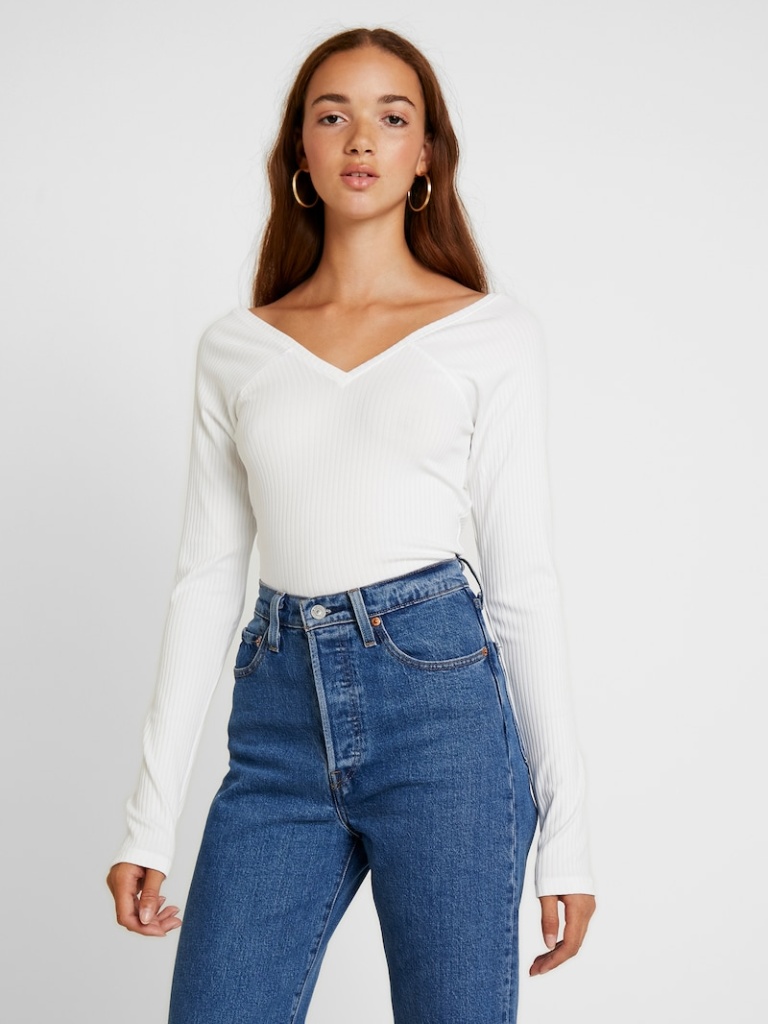
knit tight a long-sleeved with the sleeves down hip length Fully Tucked in crew sweater